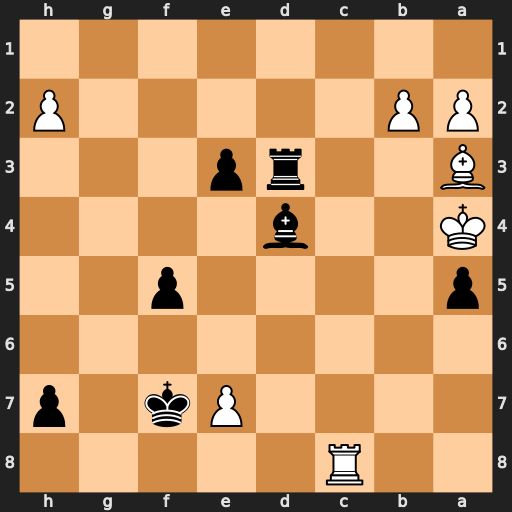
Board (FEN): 2R5/4Pk1p/8/p4p2/K2b4/B2rp3/PP5P/8
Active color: b
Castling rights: -
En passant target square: -
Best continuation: Rxa3+ Kxa3 Kxe7